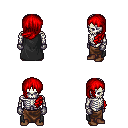
a pixel art fantasy rpg character, male body template, skeleton, black cape, robe skirt, red left-swept hairstyle, metal gloves, brown shoes, four views (front, back, left, right), 2x2 character sprite sheet, small pixel art, hard edges, no anti-aliasing